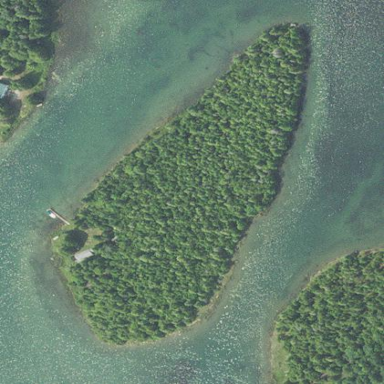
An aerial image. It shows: Islet.